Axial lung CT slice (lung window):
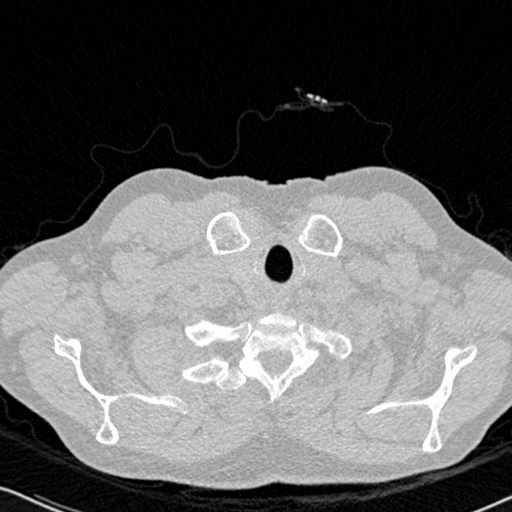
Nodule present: no